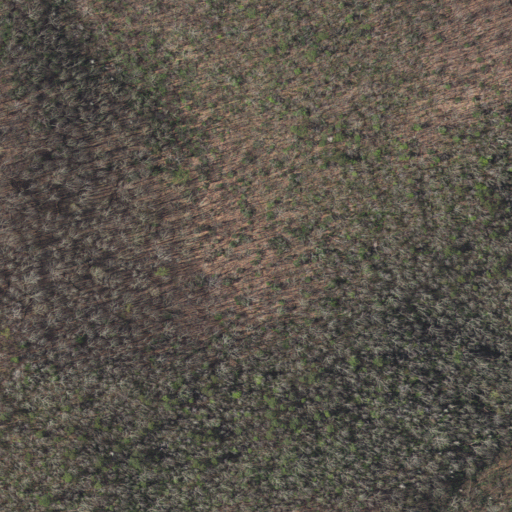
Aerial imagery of ridge(s) in Virginia named Chestnut Ridge containing deciduous forest and mixed forest